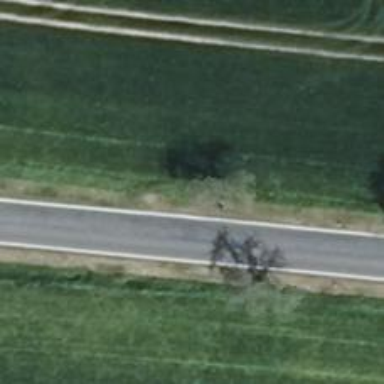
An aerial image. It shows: Row of deciduous broadleaved trees.